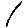
Label: line